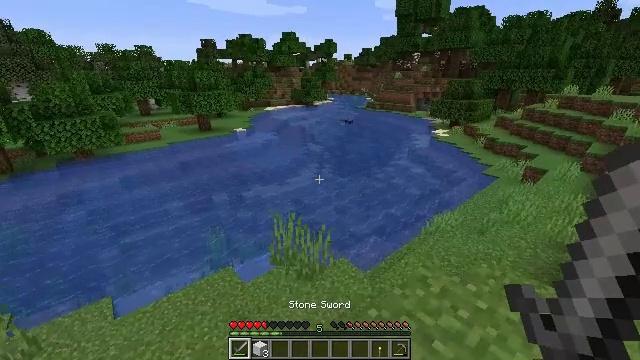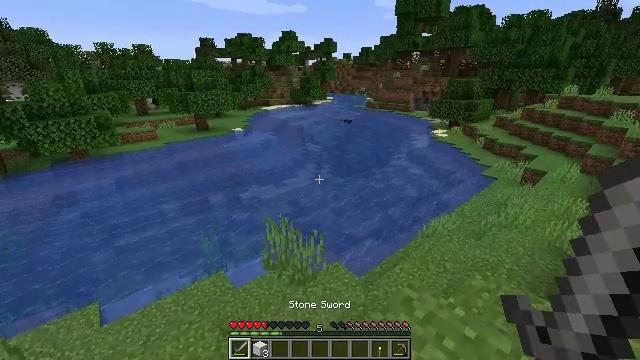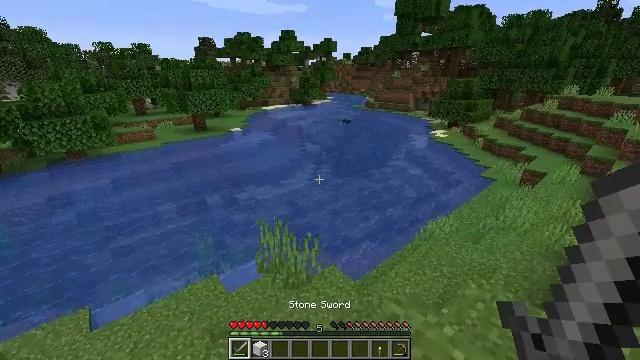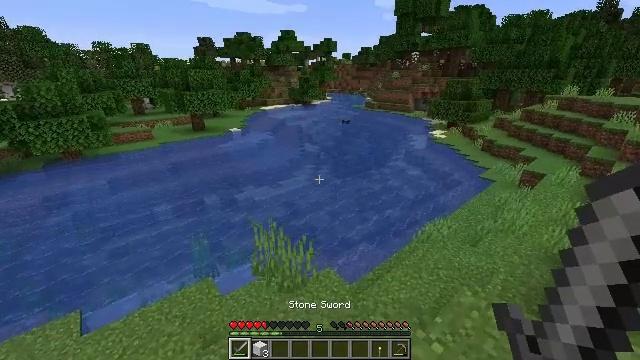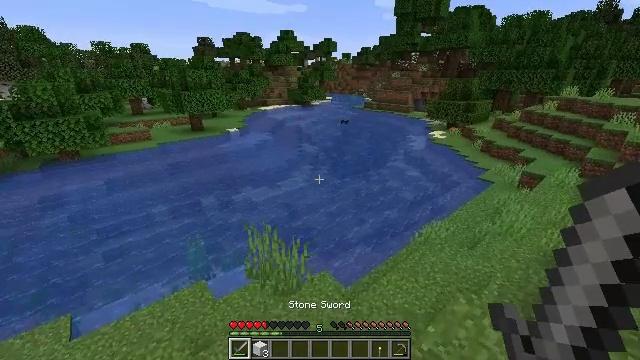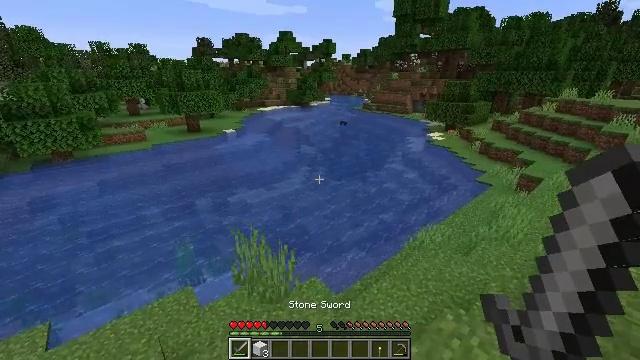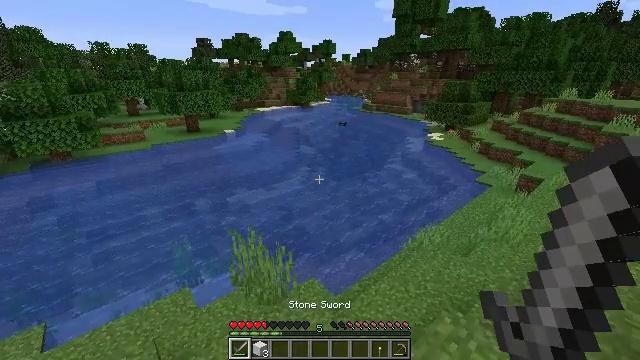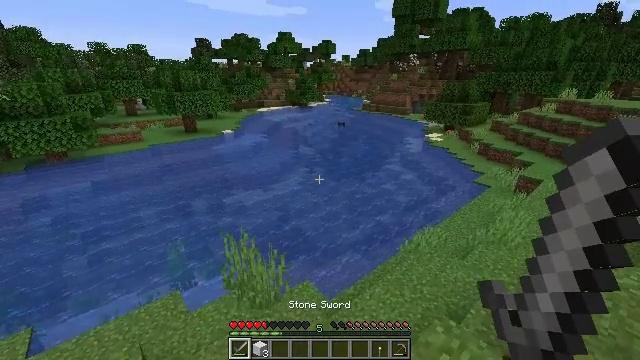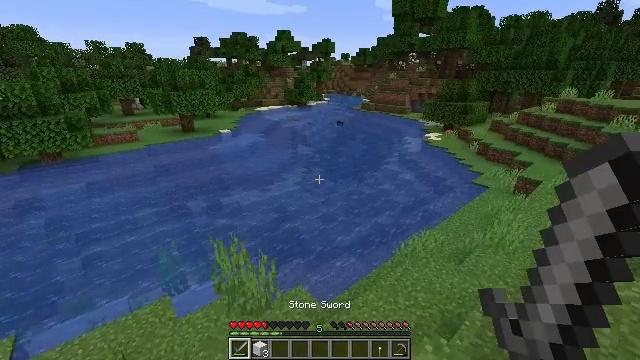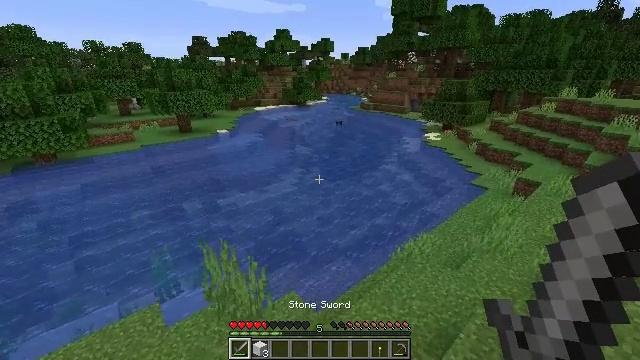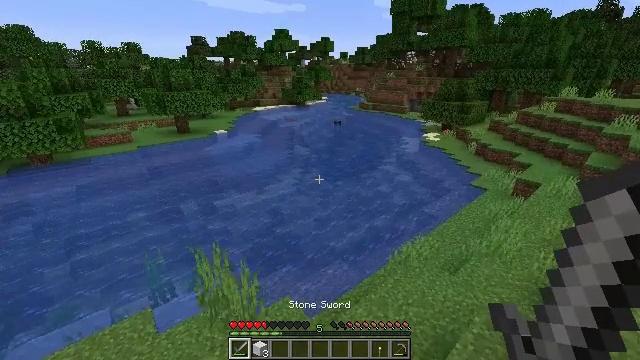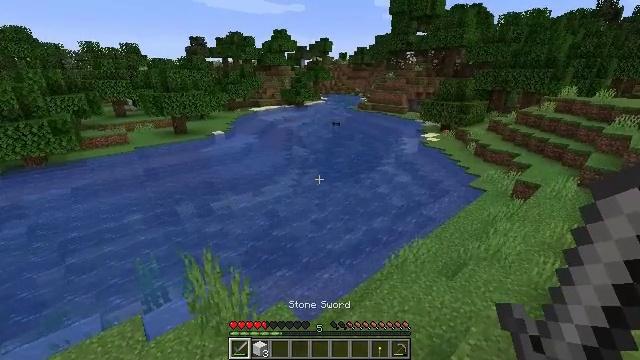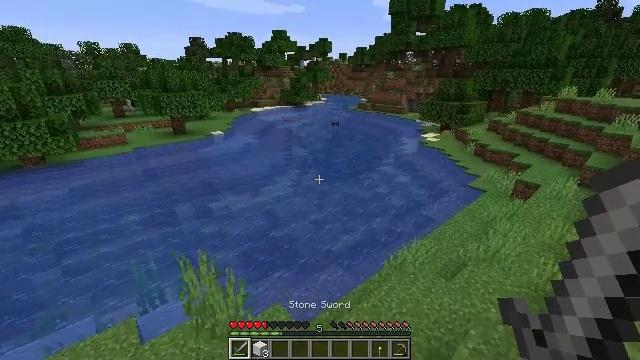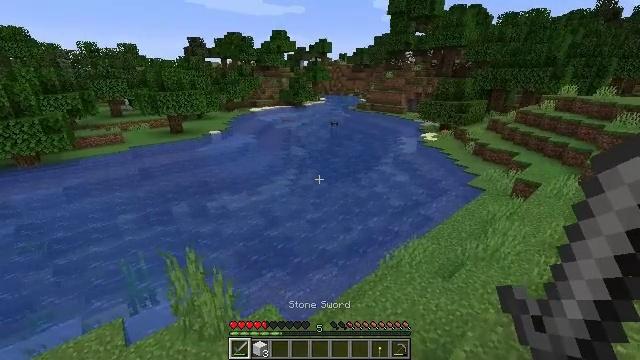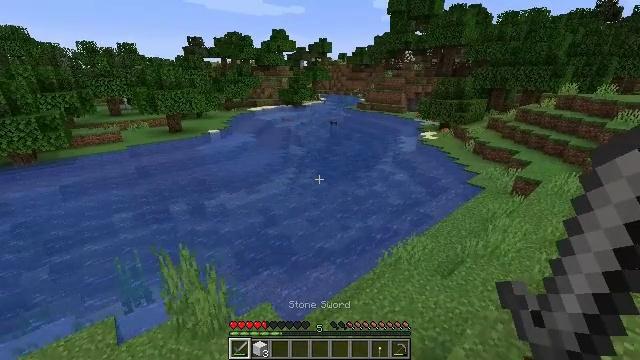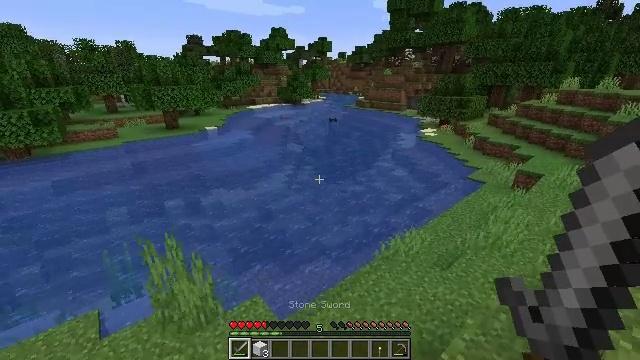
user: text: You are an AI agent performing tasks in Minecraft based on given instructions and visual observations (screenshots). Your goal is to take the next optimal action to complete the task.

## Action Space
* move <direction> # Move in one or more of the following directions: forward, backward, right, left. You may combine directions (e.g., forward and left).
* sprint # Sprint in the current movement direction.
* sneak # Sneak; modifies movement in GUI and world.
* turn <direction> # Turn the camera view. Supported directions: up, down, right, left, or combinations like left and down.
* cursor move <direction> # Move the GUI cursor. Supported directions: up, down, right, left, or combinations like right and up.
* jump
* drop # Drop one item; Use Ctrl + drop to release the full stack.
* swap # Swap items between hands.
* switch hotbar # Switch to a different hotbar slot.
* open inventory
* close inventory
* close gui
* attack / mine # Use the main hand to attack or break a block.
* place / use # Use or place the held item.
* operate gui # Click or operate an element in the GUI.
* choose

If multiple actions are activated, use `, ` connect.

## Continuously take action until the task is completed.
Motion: motion action
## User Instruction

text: Kill the salmon.
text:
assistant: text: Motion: move forward and move right
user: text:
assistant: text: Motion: move forward and move right
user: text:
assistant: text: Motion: move forward and move right
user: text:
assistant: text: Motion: move forward and move right
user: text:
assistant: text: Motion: move forward and move right
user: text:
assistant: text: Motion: move forward and move right
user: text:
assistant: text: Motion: move forward and move right
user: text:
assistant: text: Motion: move forward and move right
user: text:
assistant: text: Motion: move forward and move right
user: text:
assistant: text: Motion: move forward and move right
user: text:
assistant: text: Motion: move forward and move right
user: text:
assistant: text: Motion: move forward and move right
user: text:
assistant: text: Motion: move forward and move right
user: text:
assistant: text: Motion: move forward and move right
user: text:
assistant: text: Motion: move forward and move right
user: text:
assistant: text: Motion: move forward and move right
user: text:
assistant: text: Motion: move forward and move right
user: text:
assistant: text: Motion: move forward and move right
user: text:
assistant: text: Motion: move forward and move right
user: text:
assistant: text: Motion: move forward and move right
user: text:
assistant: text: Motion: move forward and move right
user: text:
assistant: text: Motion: move forward and move right
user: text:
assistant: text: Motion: move forward and move right
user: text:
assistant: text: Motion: move forward and move right
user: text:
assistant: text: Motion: move forward and move right
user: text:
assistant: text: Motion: move forward and move right
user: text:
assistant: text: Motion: move forward and move right
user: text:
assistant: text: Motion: move forward
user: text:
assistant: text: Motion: move forward
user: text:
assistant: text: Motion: move forward